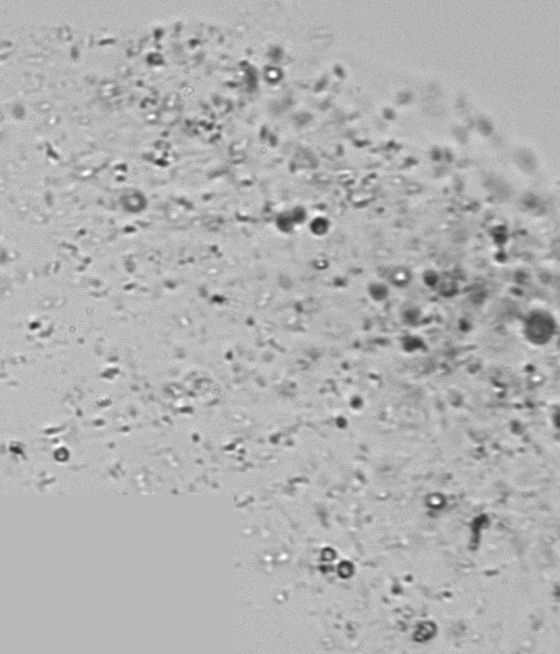
Label: Phaeocystis